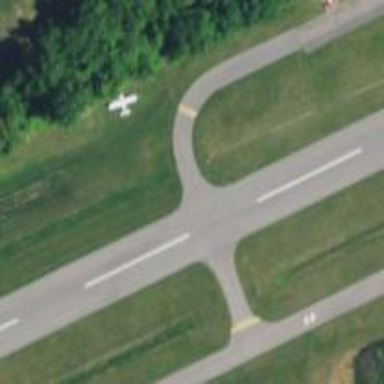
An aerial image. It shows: Runway at airport.